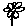
Label: flower